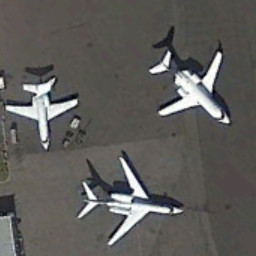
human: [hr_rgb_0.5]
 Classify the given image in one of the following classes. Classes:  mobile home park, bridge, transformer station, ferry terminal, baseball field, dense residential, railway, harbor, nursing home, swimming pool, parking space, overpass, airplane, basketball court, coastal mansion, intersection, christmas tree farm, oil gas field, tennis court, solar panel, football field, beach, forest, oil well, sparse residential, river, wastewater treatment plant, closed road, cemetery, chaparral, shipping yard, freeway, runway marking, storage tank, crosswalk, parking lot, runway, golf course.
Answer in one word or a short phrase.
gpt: airplane